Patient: sex M, age 80
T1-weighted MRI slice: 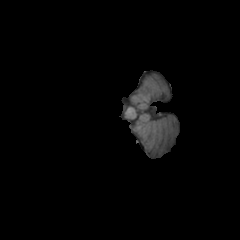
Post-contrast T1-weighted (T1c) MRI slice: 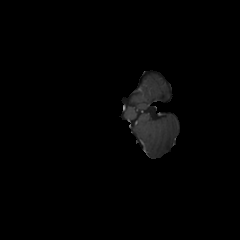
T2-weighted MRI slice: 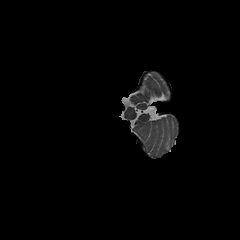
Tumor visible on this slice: no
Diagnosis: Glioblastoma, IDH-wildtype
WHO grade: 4